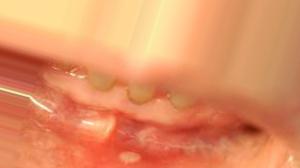
Condition: Mouth Ulcer